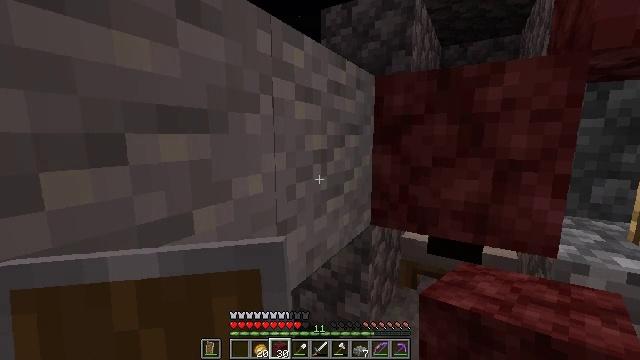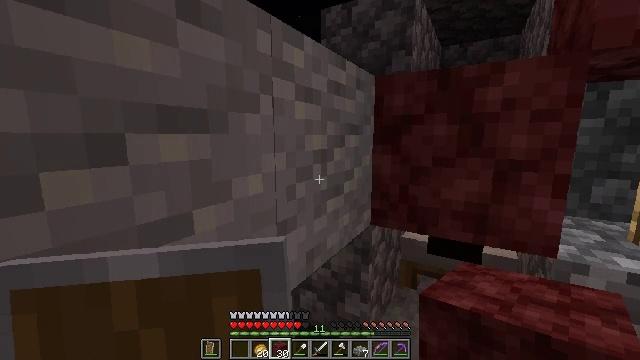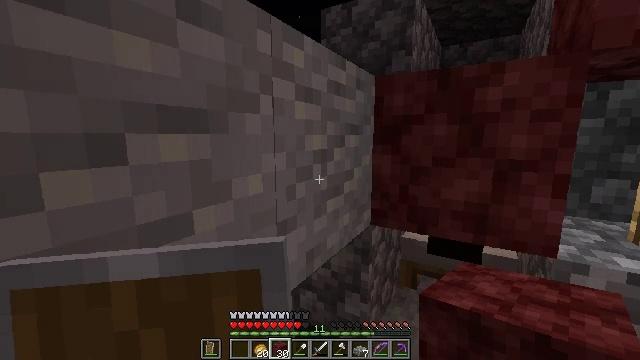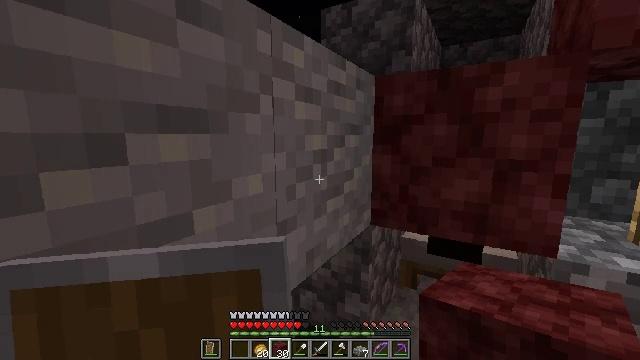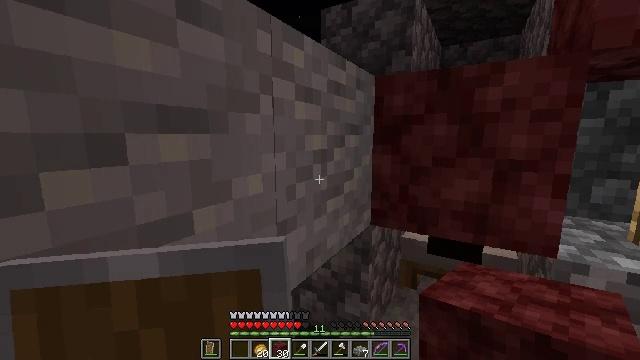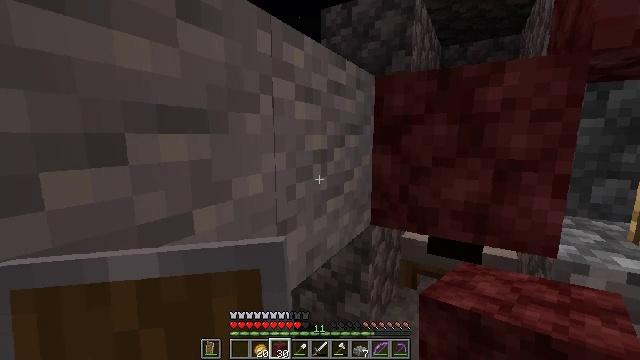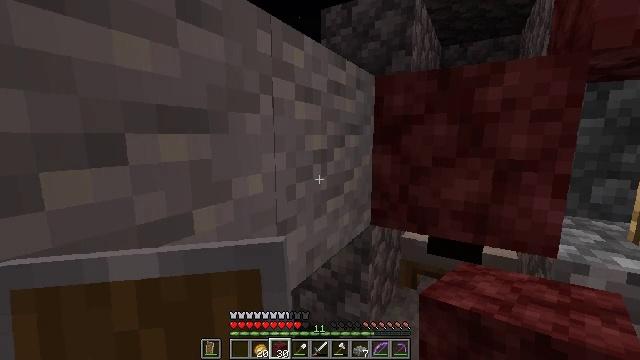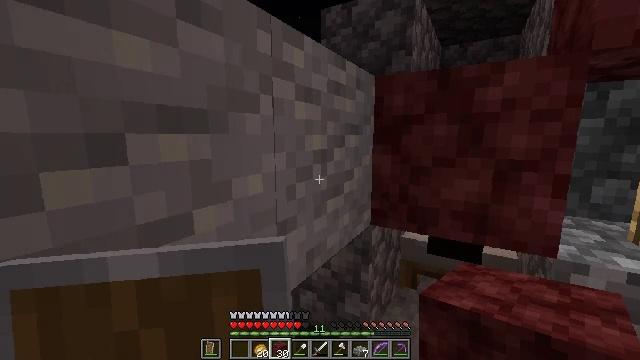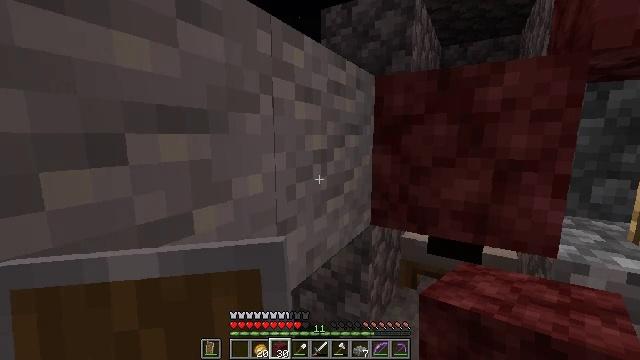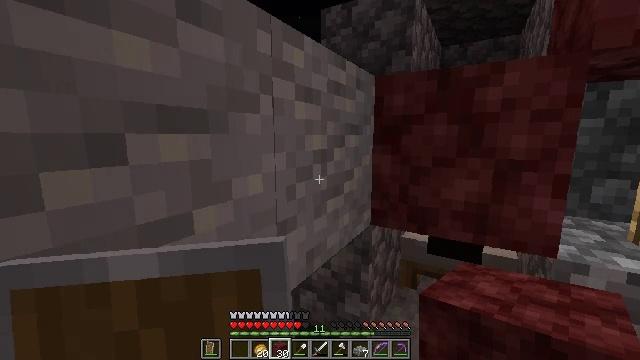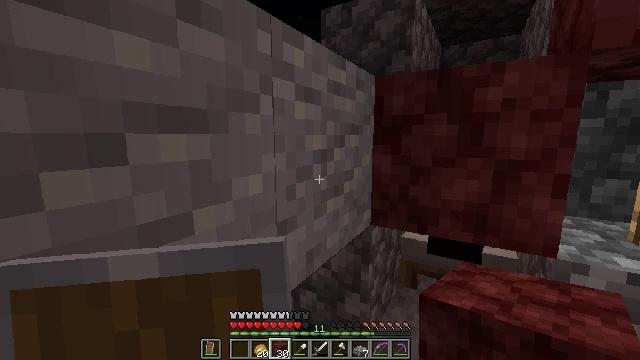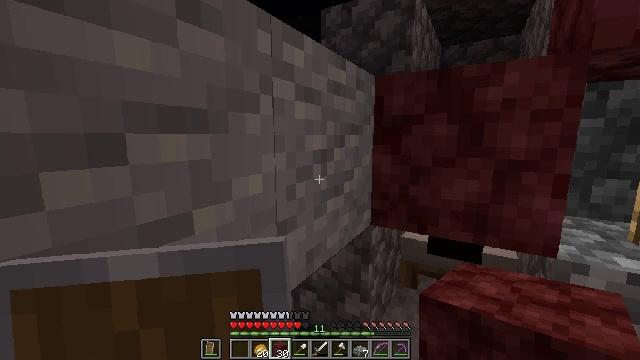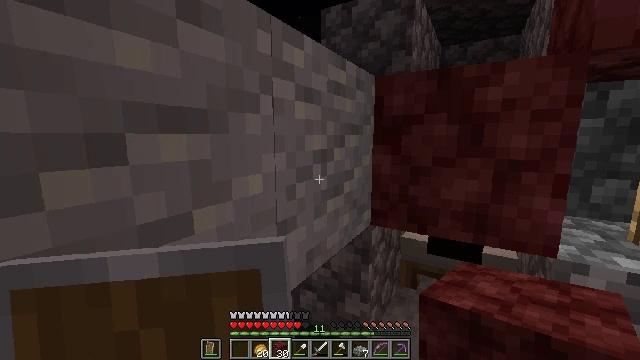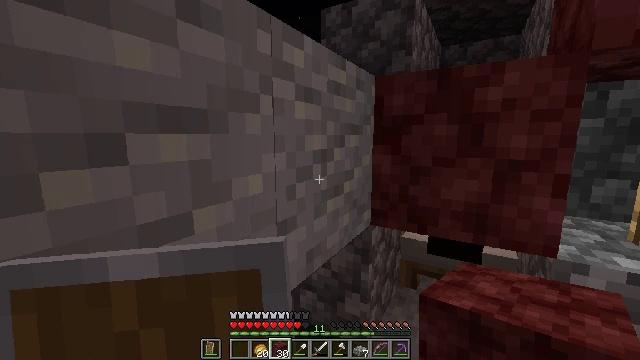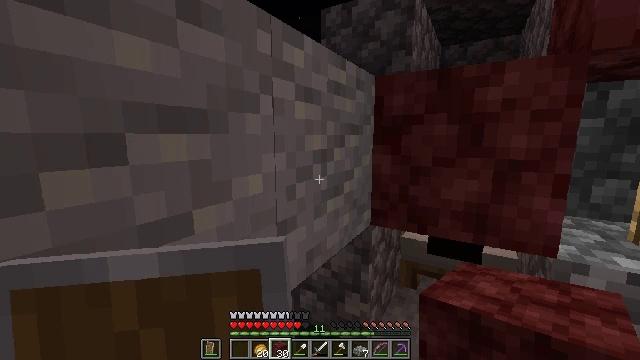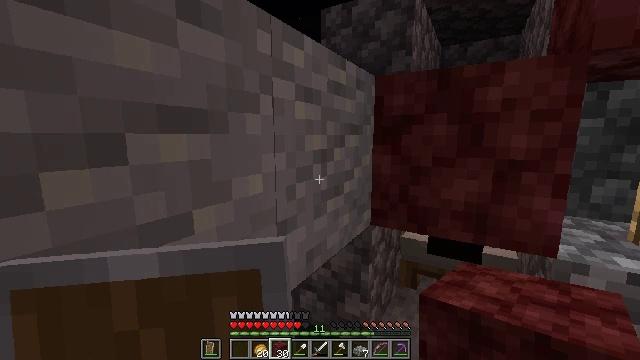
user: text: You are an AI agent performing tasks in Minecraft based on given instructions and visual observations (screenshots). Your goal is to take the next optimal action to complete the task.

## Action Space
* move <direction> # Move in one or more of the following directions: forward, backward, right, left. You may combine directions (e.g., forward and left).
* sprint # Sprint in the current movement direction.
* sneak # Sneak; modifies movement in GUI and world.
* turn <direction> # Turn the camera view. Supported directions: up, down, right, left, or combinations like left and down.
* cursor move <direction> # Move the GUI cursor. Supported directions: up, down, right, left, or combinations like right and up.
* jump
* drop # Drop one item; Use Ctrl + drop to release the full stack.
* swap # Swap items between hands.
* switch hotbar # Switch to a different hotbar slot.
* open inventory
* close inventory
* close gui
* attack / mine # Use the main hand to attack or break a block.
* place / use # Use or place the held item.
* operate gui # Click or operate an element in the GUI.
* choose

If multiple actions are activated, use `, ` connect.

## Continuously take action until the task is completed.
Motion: motion action
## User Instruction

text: Break the cobblestone to create a path.
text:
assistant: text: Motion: no_op
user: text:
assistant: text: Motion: no_op
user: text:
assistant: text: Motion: no_op
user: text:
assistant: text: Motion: no_op
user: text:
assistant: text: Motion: no_op
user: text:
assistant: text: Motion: no_op
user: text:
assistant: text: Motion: no_op
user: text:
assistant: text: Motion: no_op
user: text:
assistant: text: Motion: no_op
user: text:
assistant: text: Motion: no_op
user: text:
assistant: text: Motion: no_op
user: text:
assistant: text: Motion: no_op
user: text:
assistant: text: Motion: no_op
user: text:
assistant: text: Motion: no_op
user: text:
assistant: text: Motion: no_op
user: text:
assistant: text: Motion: no_op
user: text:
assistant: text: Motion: no_op
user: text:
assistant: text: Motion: no_op
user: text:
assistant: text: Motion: no_op
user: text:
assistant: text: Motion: no_op
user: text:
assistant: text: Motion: no_op
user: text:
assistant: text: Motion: no_op
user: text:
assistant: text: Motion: no_op
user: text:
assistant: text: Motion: no_op
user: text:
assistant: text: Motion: no_op
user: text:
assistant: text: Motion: no_op
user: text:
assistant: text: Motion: no_op
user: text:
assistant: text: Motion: no_op
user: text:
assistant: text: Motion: no_op
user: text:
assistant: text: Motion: no_op